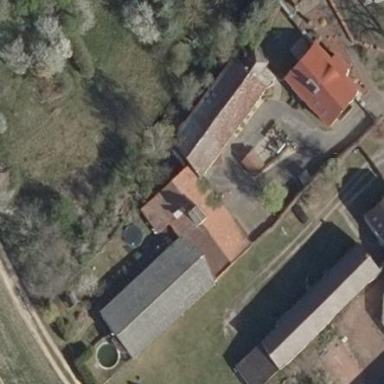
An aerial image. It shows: Part of building.